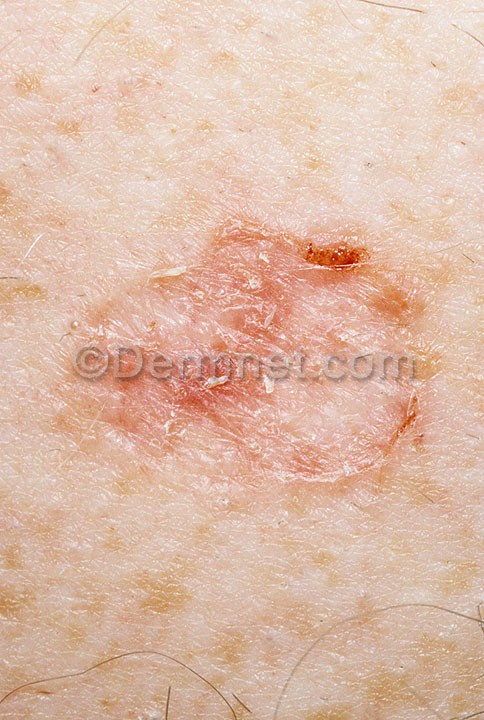
Disease: Actinic Keratosis Basal Cell Carcinoma and other Malignant Lesions